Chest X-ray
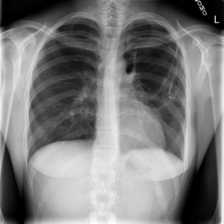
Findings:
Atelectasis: negative
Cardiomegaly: negative
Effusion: negative
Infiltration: negative
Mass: negative
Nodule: negative
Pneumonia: negative
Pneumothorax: negative
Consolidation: negative
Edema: negative
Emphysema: negative
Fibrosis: negative
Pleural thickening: negative
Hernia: negative